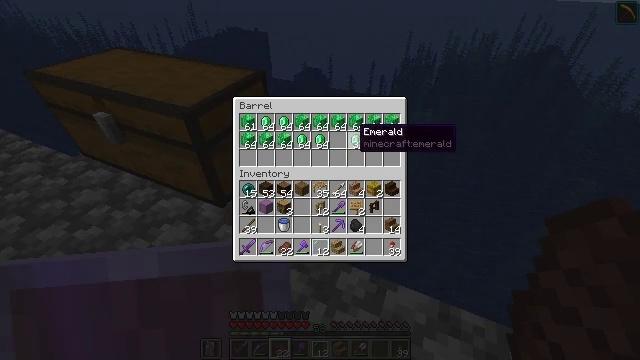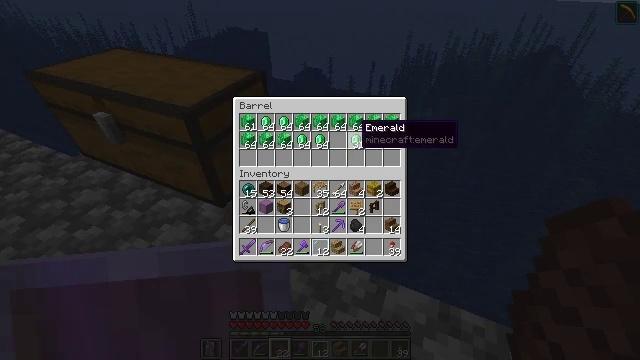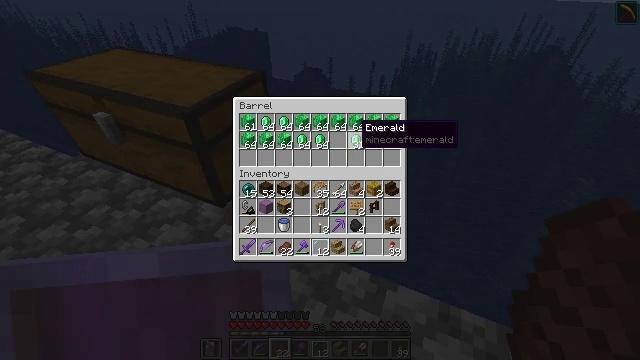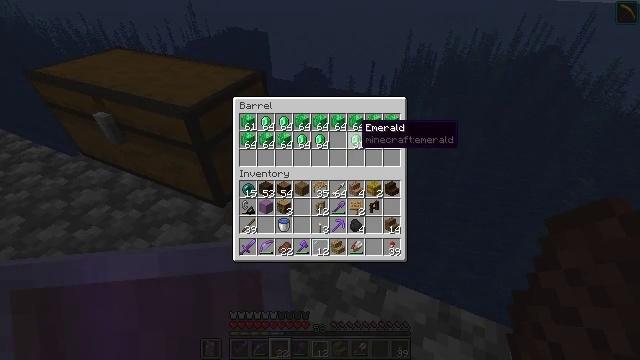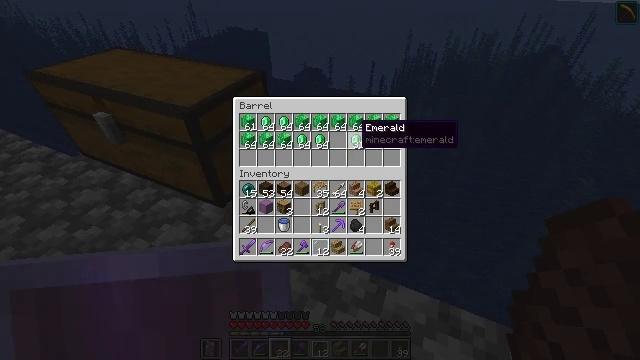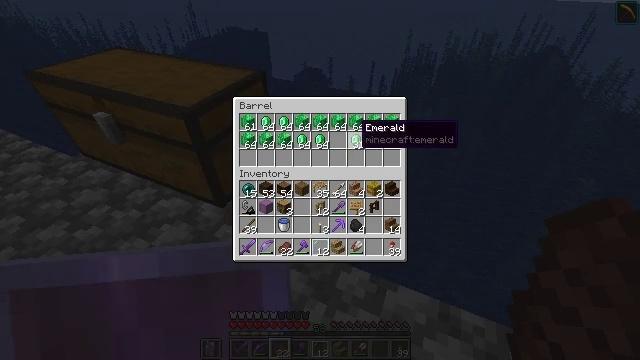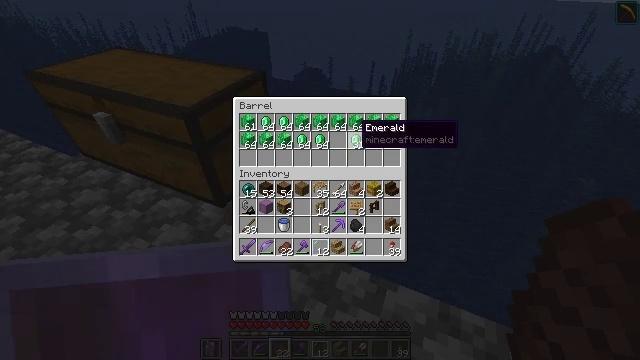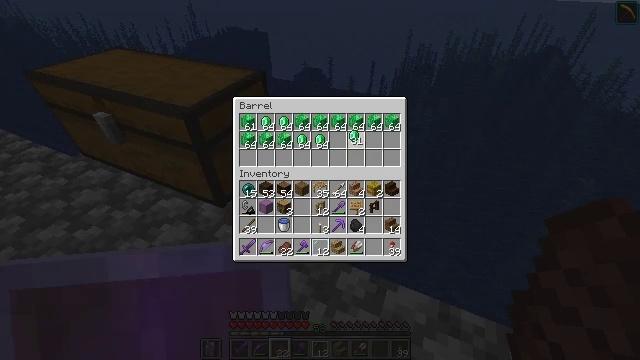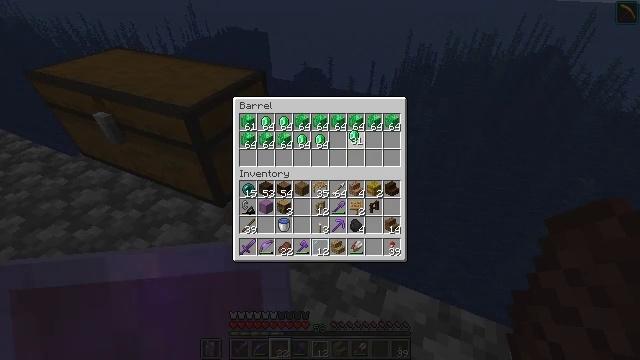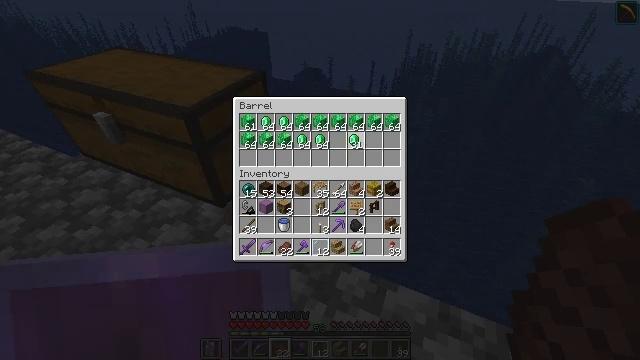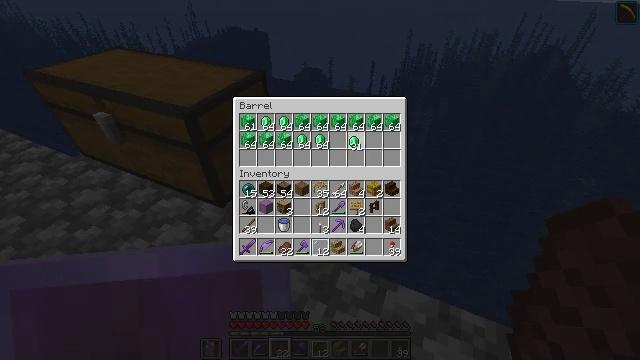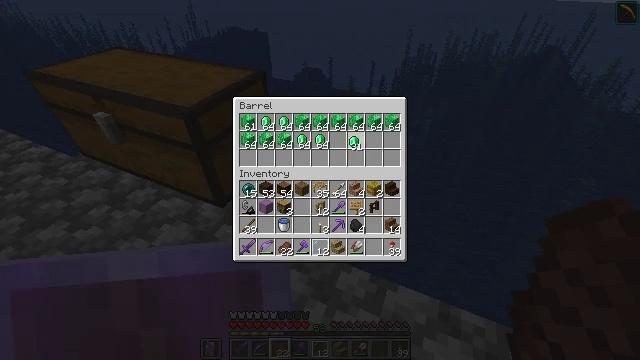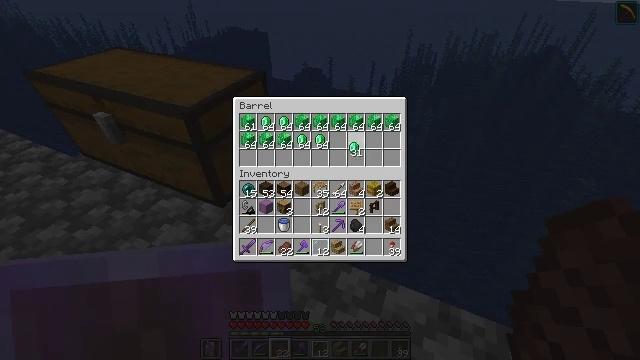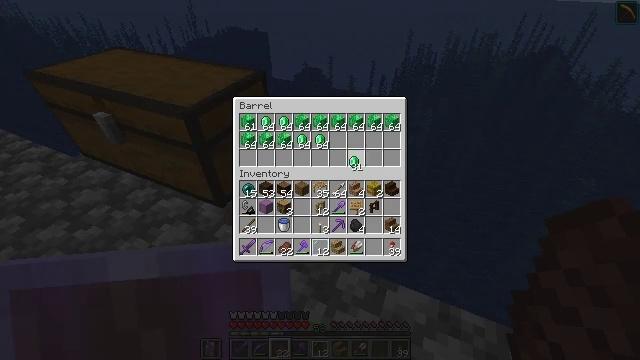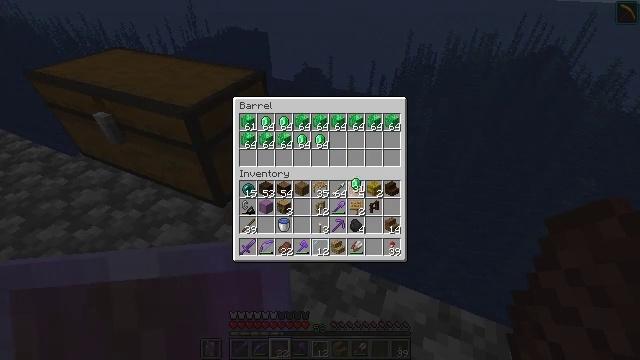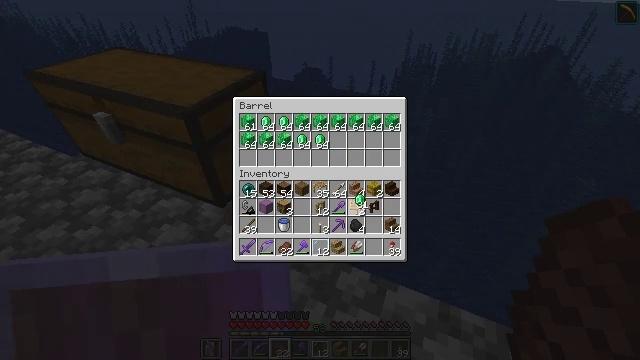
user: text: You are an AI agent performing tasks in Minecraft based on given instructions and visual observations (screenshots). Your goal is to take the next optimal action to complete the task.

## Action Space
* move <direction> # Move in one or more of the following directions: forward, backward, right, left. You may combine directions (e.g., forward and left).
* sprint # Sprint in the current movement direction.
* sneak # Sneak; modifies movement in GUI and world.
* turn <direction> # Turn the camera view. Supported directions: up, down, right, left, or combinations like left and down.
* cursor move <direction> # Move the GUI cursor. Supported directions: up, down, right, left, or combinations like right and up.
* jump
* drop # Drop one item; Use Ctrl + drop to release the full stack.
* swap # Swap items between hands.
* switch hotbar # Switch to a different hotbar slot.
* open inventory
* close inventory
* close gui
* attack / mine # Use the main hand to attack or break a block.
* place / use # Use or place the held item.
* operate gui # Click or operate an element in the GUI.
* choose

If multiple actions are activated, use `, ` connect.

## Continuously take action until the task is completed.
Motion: motion action
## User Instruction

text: craft item air
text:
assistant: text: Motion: no_op
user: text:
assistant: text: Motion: no_op
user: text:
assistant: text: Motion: no_op
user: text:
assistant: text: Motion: no_op
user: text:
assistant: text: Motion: no_op
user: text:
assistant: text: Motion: no_op
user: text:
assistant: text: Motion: attack / mine
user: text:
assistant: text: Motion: attack / mine
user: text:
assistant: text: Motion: no_op
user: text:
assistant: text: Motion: no_op
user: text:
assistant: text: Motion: no_op
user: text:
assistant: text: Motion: no_op
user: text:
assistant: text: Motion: turn down
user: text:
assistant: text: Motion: turn down
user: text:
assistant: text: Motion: turn down
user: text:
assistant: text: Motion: turn down
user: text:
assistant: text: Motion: turn down
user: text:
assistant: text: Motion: no_op
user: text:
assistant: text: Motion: no_op
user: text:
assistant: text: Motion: no_op
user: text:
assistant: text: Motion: no_op
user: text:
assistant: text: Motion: no_op
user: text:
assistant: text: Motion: no_op
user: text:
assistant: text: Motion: no_op
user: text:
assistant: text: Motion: no_op
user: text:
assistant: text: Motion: attack / mine
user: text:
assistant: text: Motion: no_op
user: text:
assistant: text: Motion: no_op
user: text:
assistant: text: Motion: no_op
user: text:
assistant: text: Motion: no_op